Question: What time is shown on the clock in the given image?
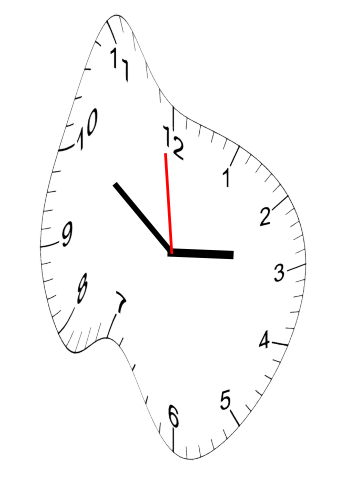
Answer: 02:50:59